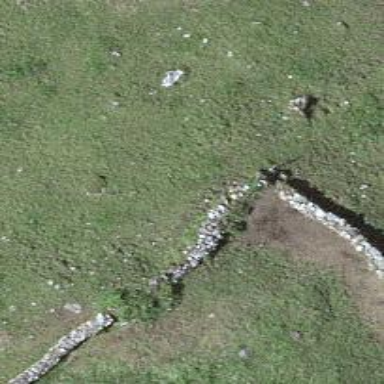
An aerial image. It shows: Dry stone wall barrier.